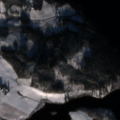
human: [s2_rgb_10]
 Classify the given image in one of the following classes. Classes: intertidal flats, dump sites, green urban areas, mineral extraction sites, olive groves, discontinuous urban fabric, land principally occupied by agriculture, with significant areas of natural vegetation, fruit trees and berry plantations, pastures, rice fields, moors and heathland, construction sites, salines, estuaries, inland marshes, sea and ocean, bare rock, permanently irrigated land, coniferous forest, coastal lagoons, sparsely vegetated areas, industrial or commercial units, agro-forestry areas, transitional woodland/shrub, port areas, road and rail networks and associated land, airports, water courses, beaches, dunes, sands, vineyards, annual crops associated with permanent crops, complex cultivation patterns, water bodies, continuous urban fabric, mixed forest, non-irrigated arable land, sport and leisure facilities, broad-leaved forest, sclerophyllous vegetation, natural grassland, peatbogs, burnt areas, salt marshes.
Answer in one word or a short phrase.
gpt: non-irrigated arable land, coniferous forest, mixed forest, water bodies